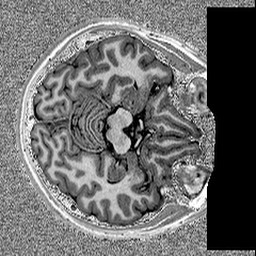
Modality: MP2RAGE
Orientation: axial
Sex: male